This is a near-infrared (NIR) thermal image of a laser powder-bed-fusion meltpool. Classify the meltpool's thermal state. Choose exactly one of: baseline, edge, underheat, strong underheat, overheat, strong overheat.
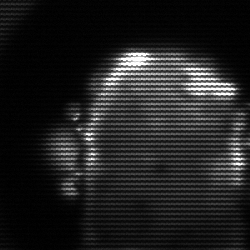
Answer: baseline